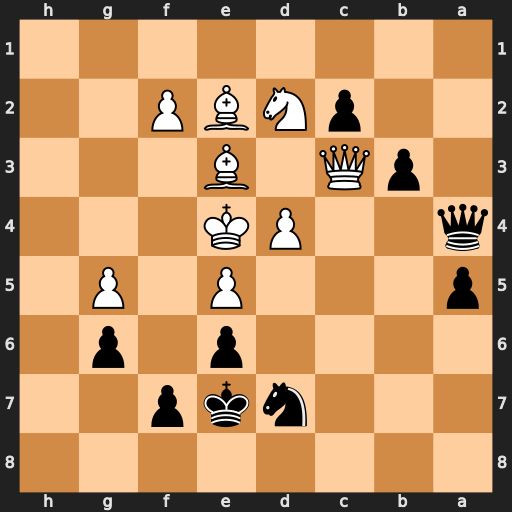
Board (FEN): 8/3nkp2/4p1p1/p3P1P1/q2PK3/1pQ1B3/2pNBP2/8
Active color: b
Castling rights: -
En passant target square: -
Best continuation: b2 Qxb2 Qc6+ Kf4 c1=Q Qxc1 Qxc1